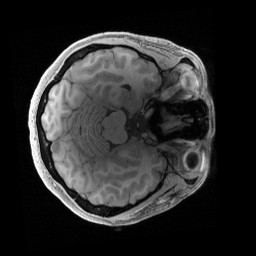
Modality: T1w
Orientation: axial
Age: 38
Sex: female
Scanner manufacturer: siemens
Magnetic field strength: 3 T
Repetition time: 2.4 s
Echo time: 0.00241 s